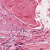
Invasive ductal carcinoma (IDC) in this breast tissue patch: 0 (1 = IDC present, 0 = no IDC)